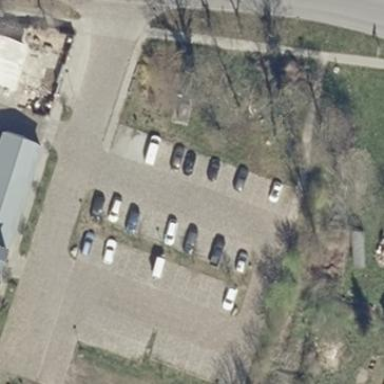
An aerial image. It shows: Parking area with surface made of sett.